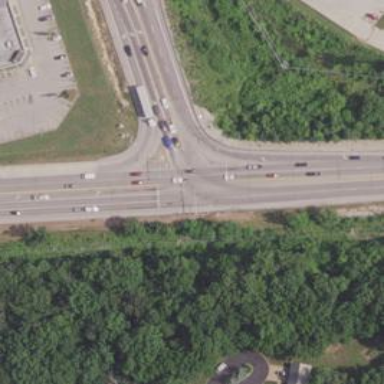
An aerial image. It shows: Trunk link highway.